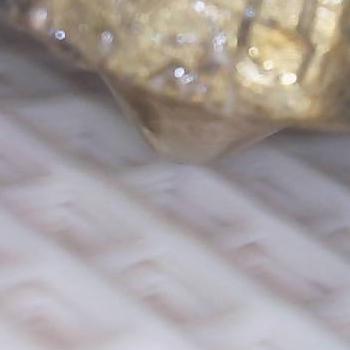
Flow rate: 188%